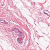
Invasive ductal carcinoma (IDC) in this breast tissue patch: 0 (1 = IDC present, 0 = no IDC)